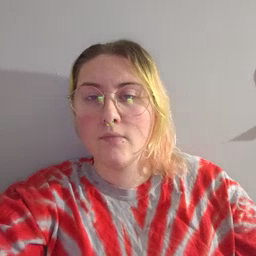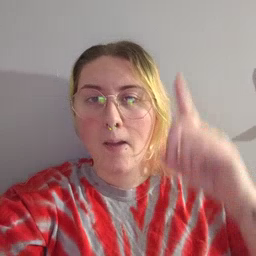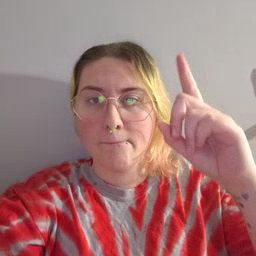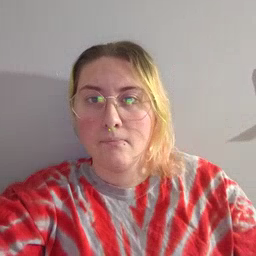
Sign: up